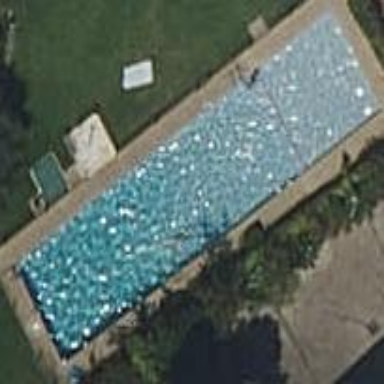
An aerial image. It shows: Swimming pool located in leisure land.